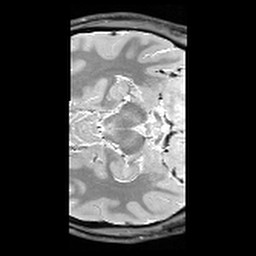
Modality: PDw
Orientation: axial
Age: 26
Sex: male
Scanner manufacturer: siemens
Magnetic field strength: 3 T
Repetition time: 6.49 s
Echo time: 0.016 s